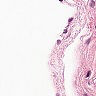
Metastatic tissue present: no